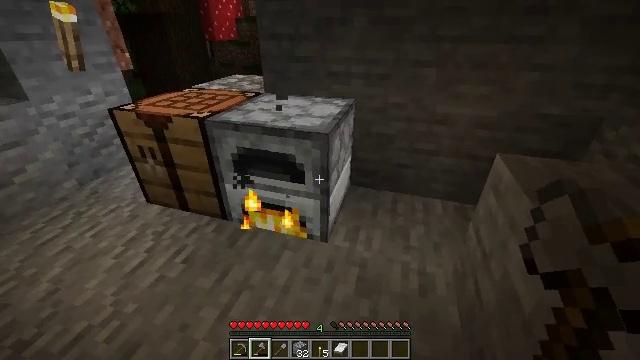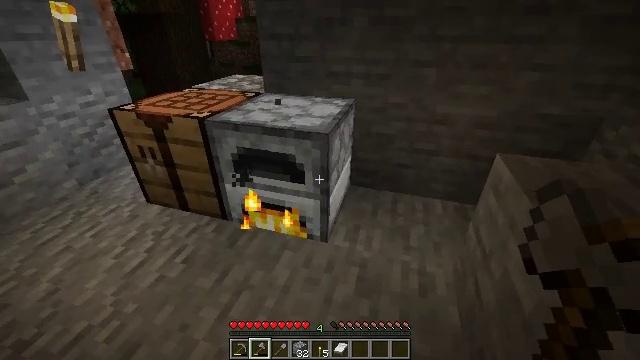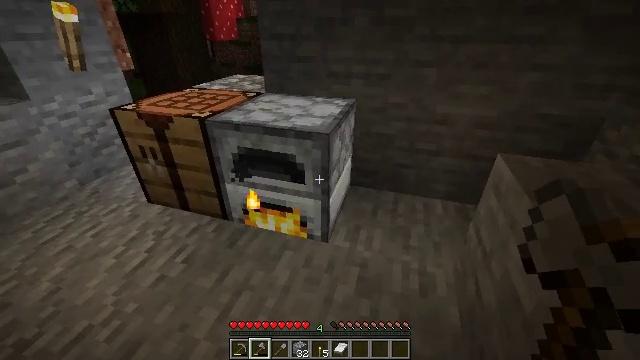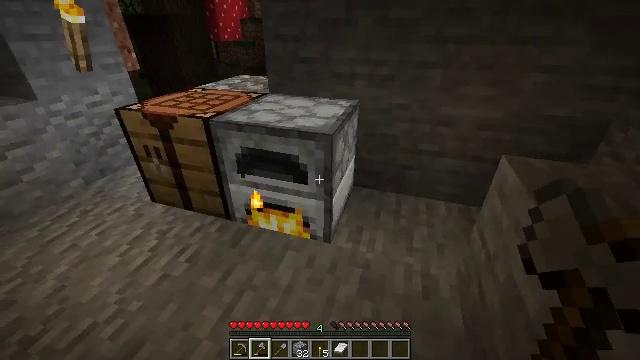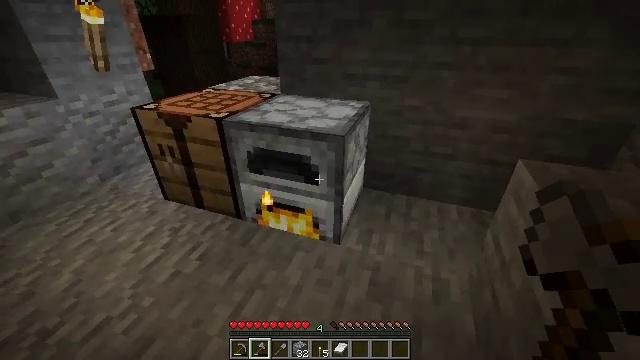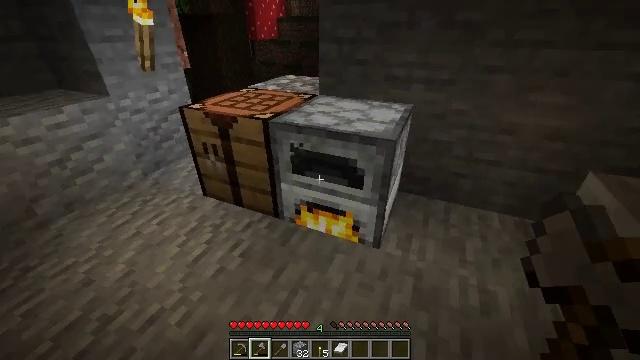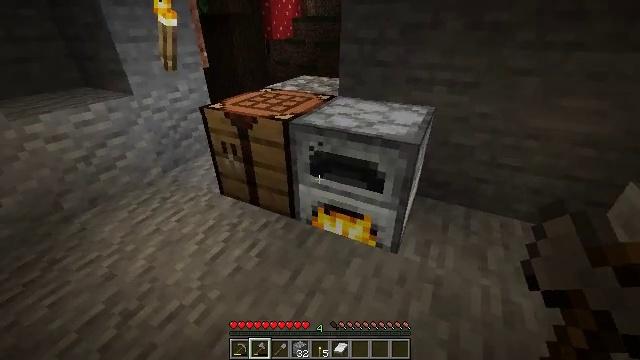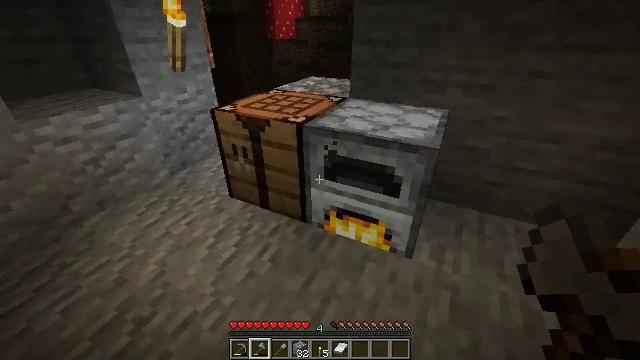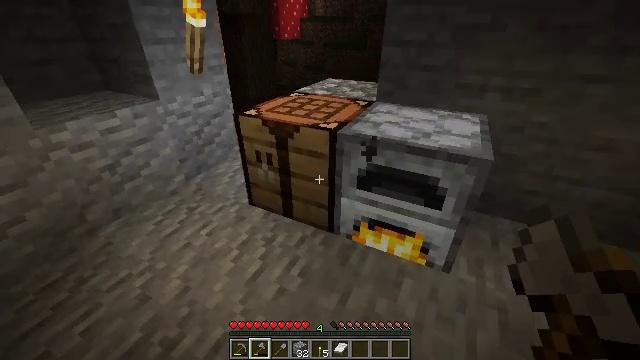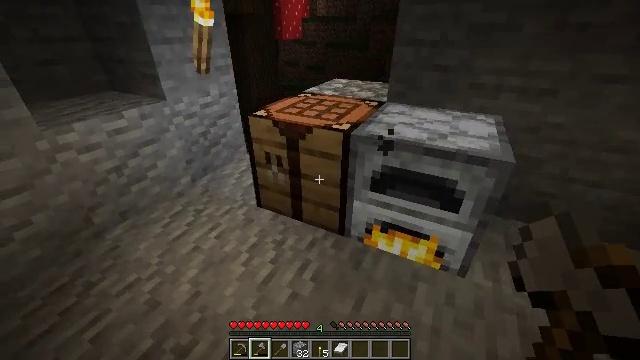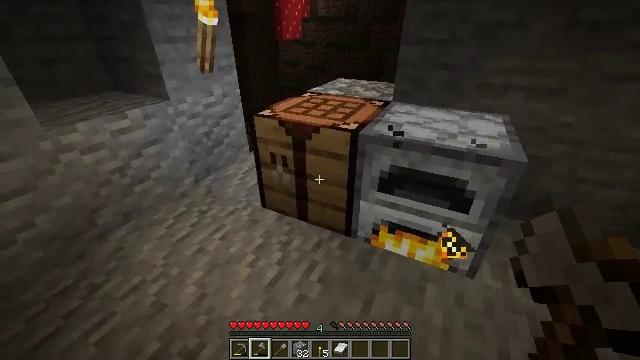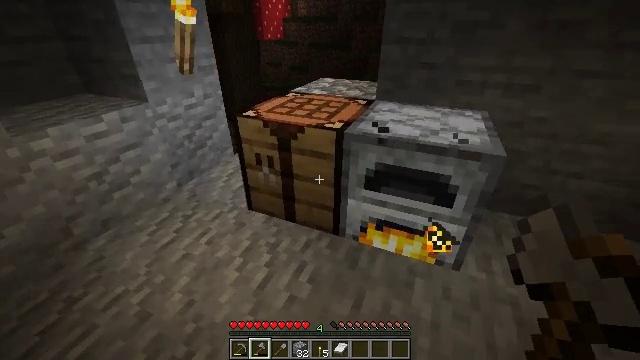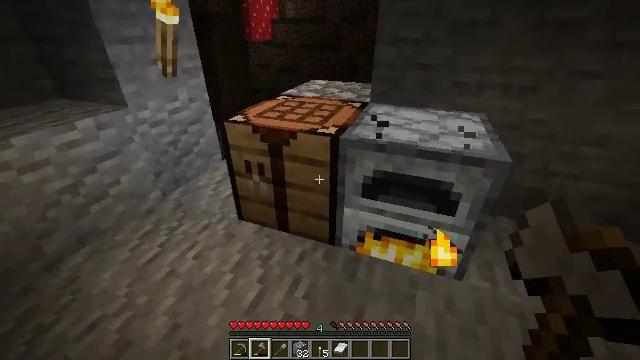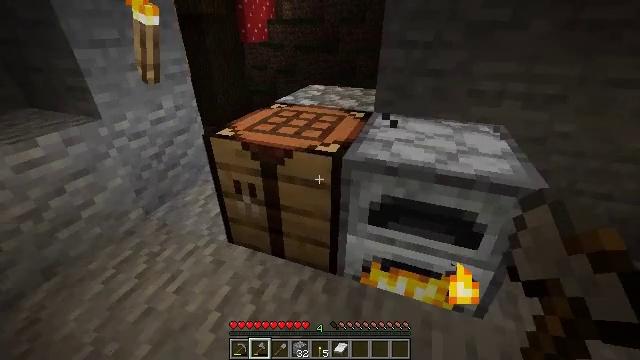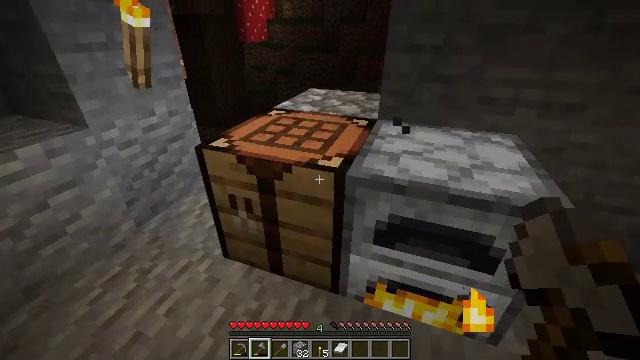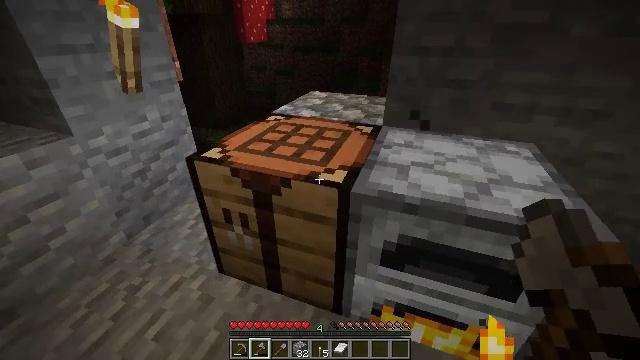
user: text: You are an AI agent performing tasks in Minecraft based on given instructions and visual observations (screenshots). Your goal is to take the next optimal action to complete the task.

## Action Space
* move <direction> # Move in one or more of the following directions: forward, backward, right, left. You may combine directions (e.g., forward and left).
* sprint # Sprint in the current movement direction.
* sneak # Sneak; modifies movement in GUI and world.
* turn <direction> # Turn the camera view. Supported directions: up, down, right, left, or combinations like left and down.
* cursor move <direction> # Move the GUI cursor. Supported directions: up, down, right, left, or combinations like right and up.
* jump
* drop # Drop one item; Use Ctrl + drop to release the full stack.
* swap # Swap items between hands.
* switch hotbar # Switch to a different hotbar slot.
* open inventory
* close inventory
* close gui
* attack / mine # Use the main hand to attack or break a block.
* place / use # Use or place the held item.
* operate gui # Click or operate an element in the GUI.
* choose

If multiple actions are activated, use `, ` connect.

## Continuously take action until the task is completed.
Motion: motion action
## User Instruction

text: Cook a cooked salmon.
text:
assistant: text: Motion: no_op
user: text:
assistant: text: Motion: no_op
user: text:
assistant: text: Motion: no_op
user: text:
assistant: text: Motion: move left, turn left
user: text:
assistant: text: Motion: move left, turn left
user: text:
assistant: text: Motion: move left, turn left
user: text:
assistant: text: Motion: move left
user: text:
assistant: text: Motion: move left
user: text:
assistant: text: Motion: no_op
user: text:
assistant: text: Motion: no_op
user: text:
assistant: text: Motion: move forward, turn right
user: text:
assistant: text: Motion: move forward, turn right
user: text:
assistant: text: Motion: move forward
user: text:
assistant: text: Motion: move forward
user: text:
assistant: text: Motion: no_op
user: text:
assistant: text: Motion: attack / mine
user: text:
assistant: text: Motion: attack / mine
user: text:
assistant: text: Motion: attack / mine
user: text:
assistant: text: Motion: attack / mine
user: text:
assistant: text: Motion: attack / mine
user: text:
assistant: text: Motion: attack / mine
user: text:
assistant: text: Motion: attack / mine
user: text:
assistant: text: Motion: attack / mine
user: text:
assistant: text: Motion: attack / mine
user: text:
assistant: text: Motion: attack / mine
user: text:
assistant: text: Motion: attack / mine
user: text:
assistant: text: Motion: no_op
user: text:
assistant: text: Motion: turn right
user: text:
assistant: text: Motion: turn right
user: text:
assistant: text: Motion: turn right